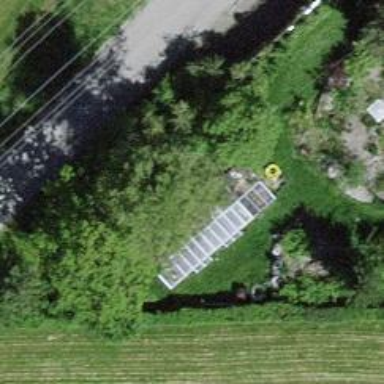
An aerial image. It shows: Greenhouse.